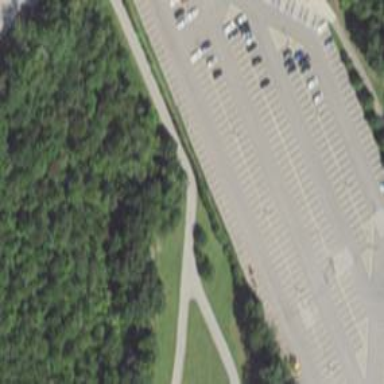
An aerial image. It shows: Parking area with park and ride facility.